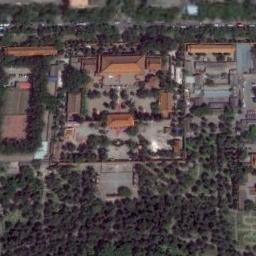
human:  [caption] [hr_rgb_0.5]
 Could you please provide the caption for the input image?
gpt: The palace is surrounded by trees .

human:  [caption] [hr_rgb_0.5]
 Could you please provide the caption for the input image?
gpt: In the middle of red palaces, There is a green building .

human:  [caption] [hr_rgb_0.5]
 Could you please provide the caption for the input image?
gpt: The red palace has lots of palaces of different sizes and a forest is next to the palace .

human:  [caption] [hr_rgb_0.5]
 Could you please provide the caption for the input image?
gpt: There are many trees of different sizes beside the palace .

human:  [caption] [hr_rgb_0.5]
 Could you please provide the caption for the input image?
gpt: There are many green trees around the brown palace .